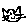
Label: cat